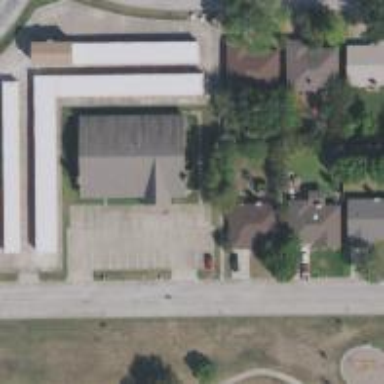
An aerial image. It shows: Commercial building.